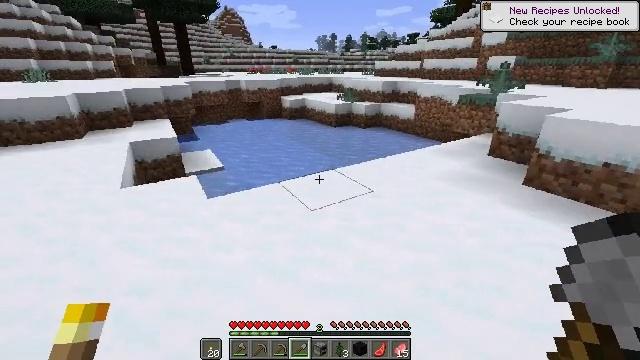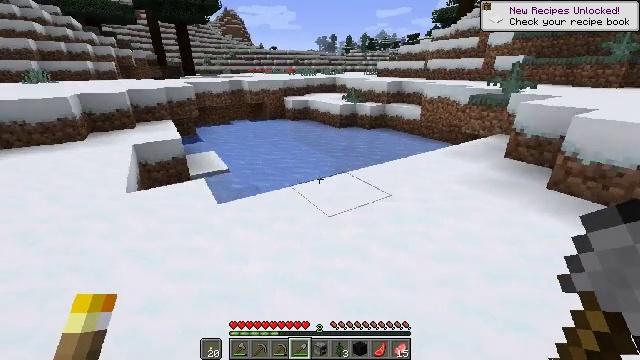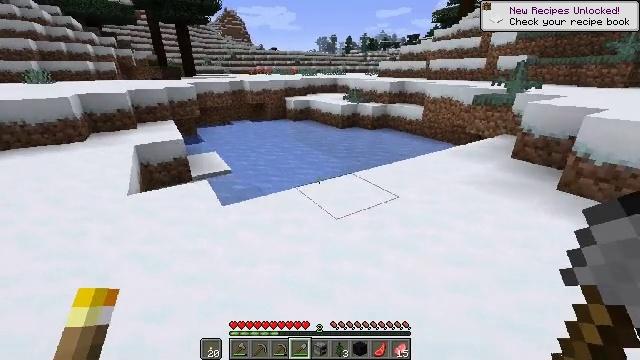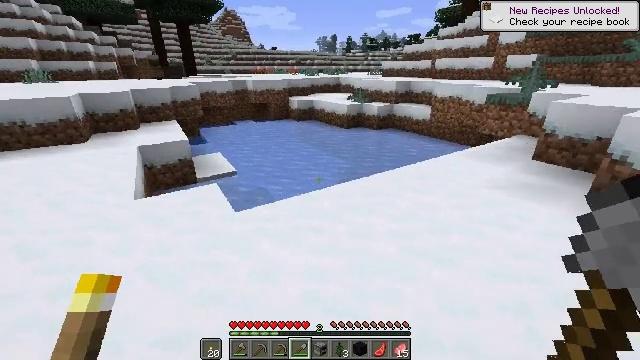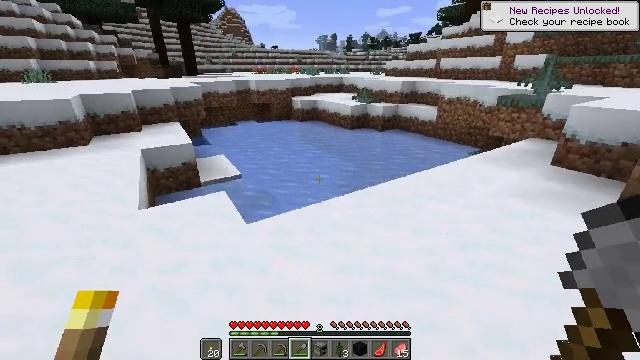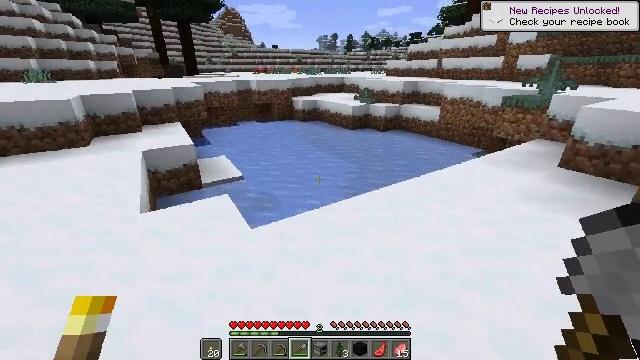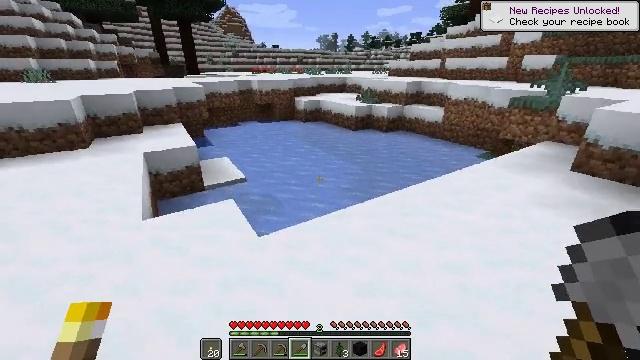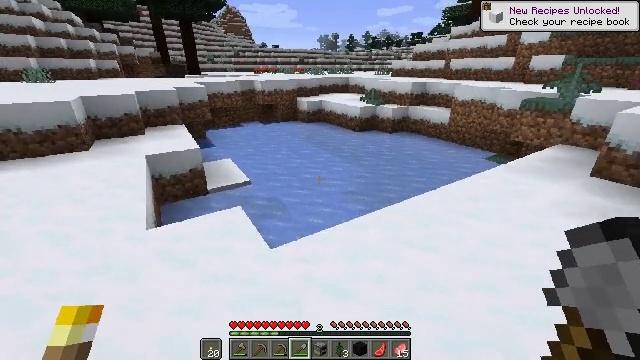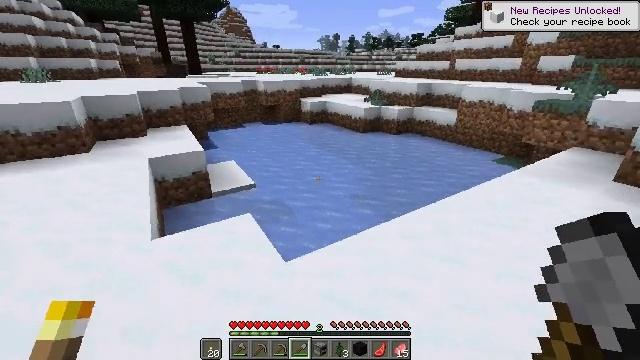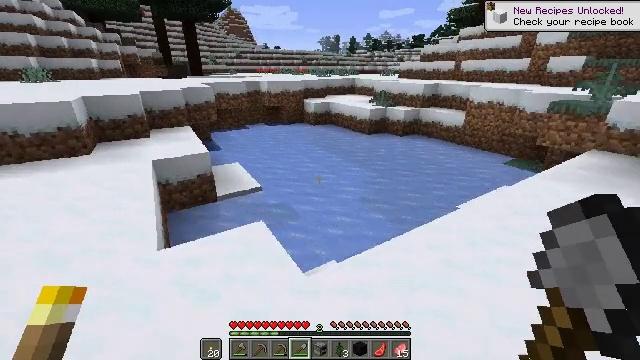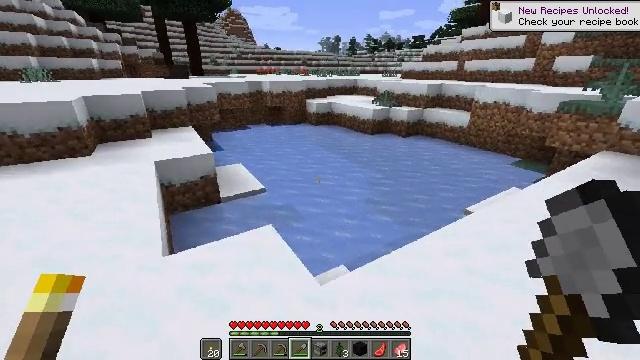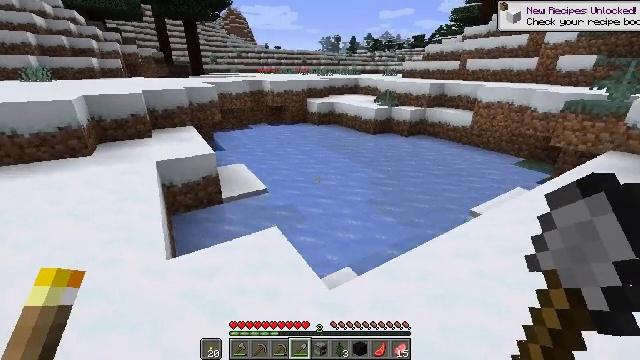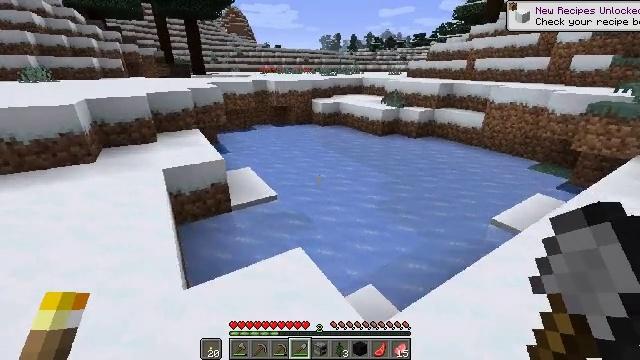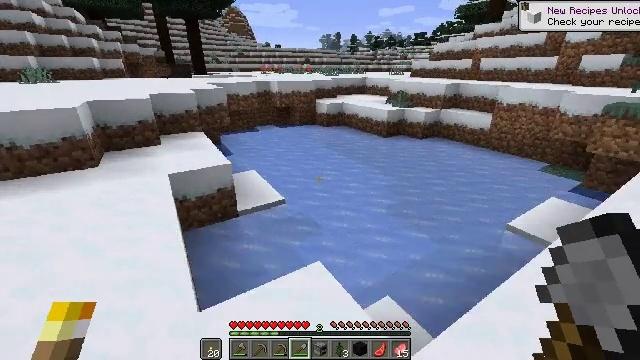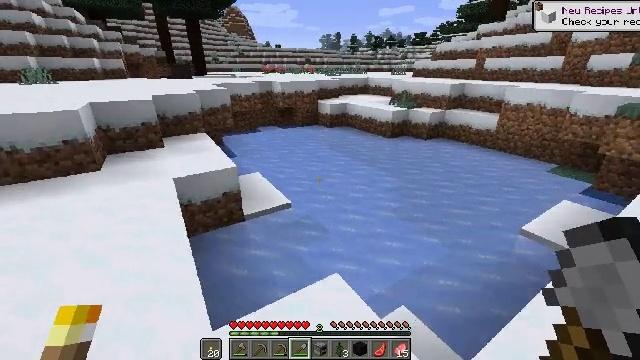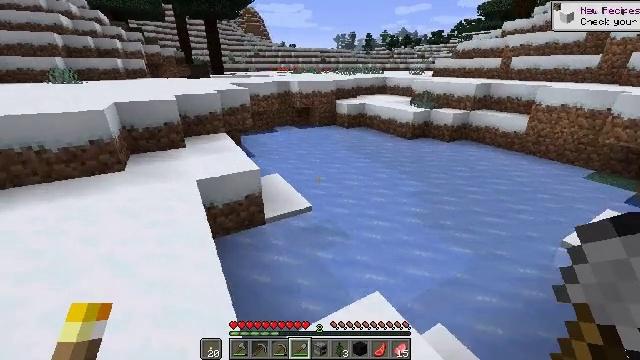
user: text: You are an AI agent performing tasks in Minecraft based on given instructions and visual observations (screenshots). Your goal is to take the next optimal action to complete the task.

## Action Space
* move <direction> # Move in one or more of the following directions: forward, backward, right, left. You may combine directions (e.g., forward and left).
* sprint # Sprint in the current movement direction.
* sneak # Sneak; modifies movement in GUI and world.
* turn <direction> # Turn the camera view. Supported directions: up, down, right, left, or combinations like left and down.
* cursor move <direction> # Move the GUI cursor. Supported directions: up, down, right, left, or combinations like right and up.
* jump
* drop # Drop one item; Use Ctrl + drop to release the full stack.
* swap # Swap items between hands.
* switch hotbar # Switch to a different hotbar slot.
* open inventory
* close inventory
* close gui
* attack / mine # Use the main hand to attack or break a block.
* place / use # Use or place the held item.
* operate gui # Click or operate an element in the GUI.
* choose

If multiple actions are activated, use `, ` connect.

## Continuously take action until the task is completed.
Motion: motion action
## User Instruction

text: Shovel the snow to gather it.
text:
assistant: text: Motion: move forward and move left
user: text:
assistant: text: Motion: move forward and move left
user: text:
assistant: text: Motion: move forward and move left
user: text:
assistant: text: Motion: move forward and move left
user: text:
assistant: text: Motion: move forward and move left
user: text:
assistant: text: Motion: move forward and move left
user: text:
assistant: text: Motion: move forward and move left
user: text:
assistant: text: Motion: move forward and move left
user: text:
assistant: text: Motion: move forward and move left
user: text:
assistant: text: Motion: move forward and move left
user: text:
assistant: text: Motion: move forward and move left
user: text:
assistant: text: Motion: move forward and move left
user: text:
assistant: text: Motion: move forward and move left
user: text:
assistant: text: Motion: move forward and move left
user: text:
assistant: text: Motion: move forward and move left, turn left
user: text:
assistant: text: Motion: move forward and move left, turn left and up
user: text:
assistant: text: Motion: move forward and move left, turn left and up
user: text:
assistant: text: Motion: move forward and move left, turn left
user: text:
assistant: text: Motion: move forward
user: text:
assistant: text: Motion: move forward, turn down
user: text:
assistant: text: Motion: move forward
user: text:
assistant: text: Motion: move forward
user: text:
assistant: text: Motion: move forward
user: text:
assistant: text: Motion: move forward
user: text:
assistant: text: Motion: move forward
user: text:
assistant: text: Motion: move forward
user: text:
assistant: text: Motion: move forward
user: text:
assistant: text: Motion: move forward
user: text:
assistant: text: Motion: move forward
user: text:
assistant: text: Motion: move forward